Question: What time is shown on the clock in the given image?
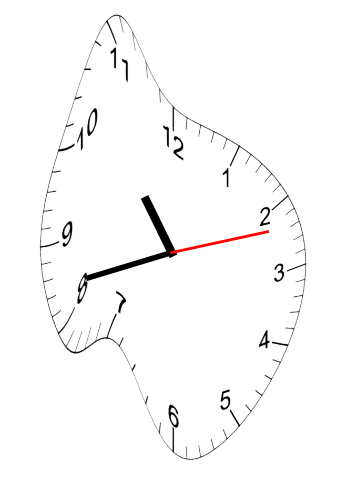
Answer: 10:42:12